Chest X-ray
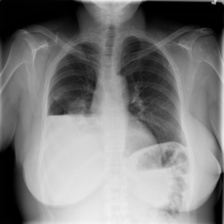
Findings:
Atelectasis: negative
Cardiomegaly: negative
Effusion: negative
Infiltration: negative
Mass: negative
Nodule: negative
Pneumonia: negative
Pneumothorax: negative
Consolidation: negative
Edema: negative
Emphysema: negative
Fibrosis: negative
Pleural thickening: negative
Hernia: negative